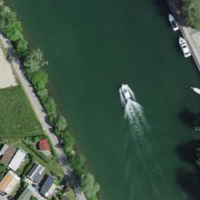
EUNIS habitat code: 15
Species observed at this site:
Corvus corone
Podiceps cristatus
Cyanistes caeruleus
Fulica atra
Anas platyrhynchos
Fringilla coelebs
Passer domesticus
Aegithalos caudatus
Coloeus monedula
Sylvia atricapilla
Columba palumbus
Chroicocephalus ridibundus
Turdus merula
Phalacrocorax carbo
Phylloscopus collybita
Larus michahellis
Cygnus olor
Parus major
Erithacus rubecula
Prunus padus
Milvus milvus
Sitta europaea
Corvus corax